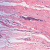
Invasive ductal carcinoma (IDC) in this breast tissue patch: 0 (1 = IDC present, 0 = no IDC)